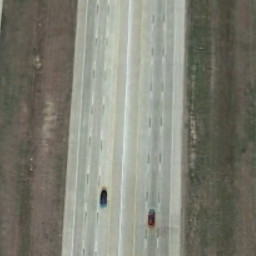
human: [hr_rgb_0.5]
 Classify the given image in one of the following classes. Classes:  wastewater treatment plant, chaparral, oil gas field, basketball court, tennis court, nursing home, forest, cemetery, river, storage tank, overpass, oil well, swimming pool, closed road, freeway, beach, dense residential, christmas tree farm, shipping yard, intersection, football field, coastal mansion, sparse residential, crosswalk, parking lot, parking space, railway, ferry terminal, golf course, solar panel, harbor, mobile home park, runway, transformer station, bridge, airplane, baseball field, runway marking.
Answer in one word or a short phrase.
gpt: freeway